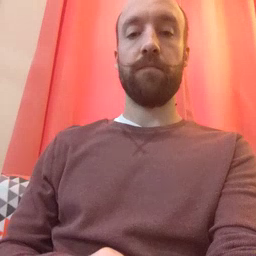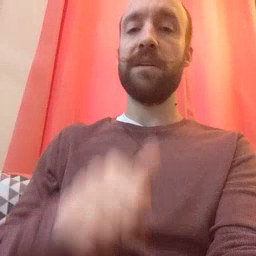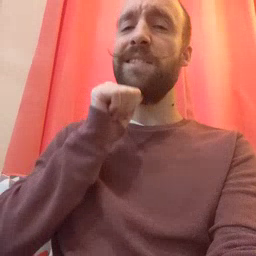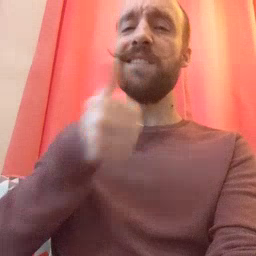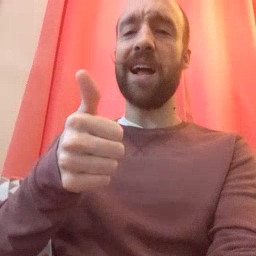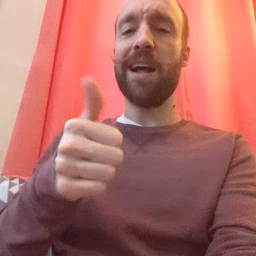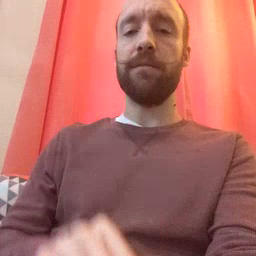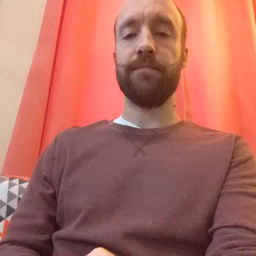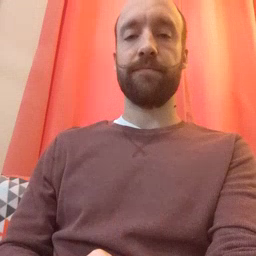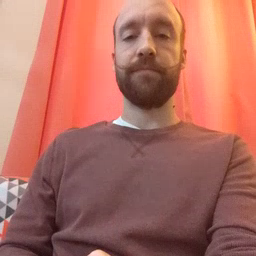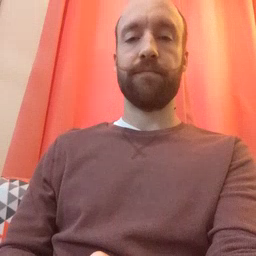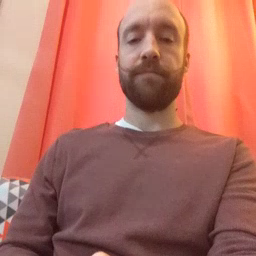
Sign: not